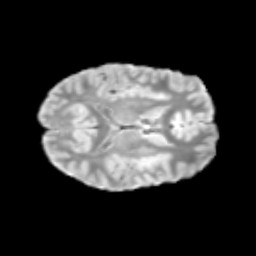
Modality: T2w
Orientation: axial
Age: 10
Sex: male
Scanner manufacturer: siemens
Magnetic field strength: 3 T
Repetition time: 3.8 s
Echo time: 0.07 s